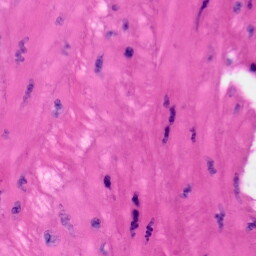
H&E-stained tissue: Skin